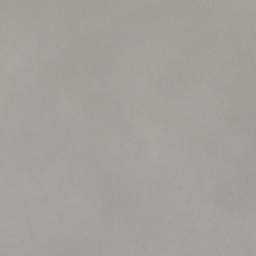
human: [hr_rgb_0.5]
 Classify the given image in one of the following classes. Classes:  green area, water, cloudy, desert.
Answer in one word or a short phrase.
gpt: cloudy